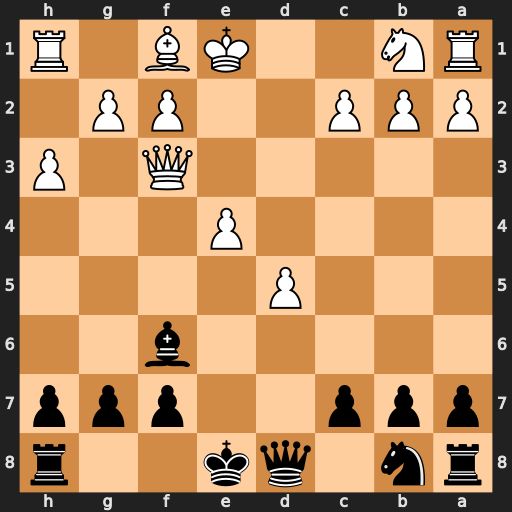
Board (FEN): rn1qk2r/ppp2ppp/5b2/3P4/4P3/5Q1P/PPP2PP1/RN2KB1R
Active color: b
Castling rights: KQkq
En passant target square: -
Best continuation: Bxb2 Qb3 Bxa1